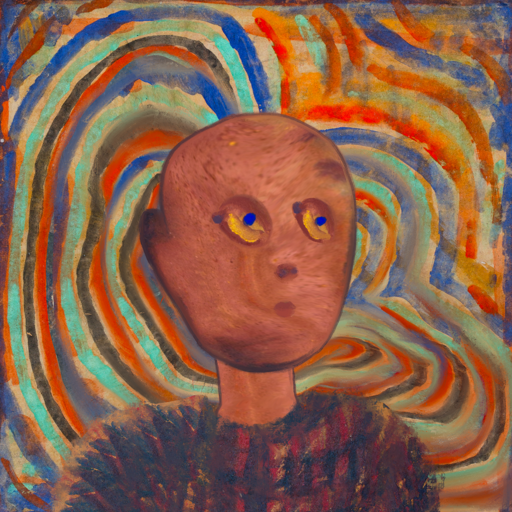
Background: Sisters, Head And Neck Side: Mother_And_Son_Mother, Face Side: Mother_And_Son_Son, Bust: In_The_Sun, Hair Side: Blank, Head Accessory: Blank, Second Necklace: Blank, Necklace: Blank, Baby: Blank